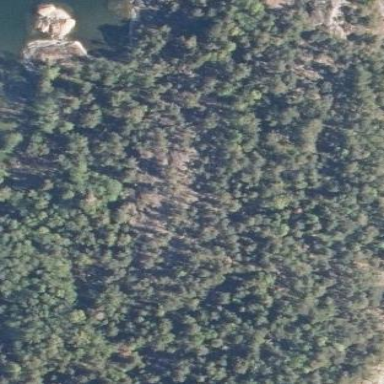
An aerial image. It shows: Landscape of bare rock.